Question: So this is not a tecnical question with code but more on some thoughts. I am new to android developing and because of that I am not completely familiar with a lot of what it has to offer.
I have a list of items on the screen and you can scroll up and down to view the different items.
My issue came up when I decided to have the items be able to slide left and right to reveal a settings like panal with a few optons below them(each item has its own settings below it, not a setting screen for all items kind of deal). I looked around for different ways to do this but cant seem to find one that works. What I am thinking so far is to have a 'HorizonalScrollView' with my item in it with the setting menu to the left or right off the screen, but when I put my text area in the 'HorizonalScrollView', it only takes up half the screen, so I can fit two side by side, not what I wanted and the end result wont be what I imagined. I really would like a solution that allows for the setting to be under the item, so when you push it out of the way it reveals the settings.
Is there a better way or should I just continue trying to make my 'HorizonalScrollView' work, any guides or thought on how I could go about this would be greatly appreciated.
Went though my apps to see if I could find one that has something similar, gmail app has it. Here is a link to an image that gives you an idea, after you slide the item to the side it brings up an undo or archive buttons in the place of the item as if they were hiding under the list item you swiped away
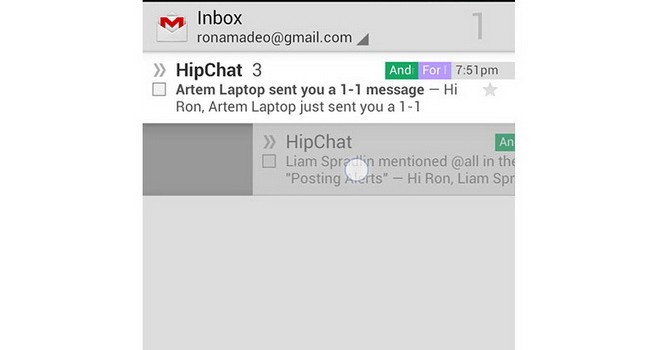
Answer: it's quite an interesting topic this question. And be prepared to do a certain amount of custo stuff.
First of all, drop the HorizonalScrollView, I don't think it will help you. The layout of each item should be something like this (pseudo-code, you can build the XML yourself =] ):
'''
FrameLayout
RelativeLayout id:topContent background:someSolidColor
// inside this RelativeLayout, the stuff that is visible on the ListView
RelativeLayout id:bottomContent
// inside this RelativeLayout, the stuff that is behind the content
/FrameLayout
'''
that way you will be literally putting one thing on top of the other. Also note that the topContent have a background with a solid color. If you do not specify any background, both RelativeLayouts will be visible. Also note that I used RelativeLayout, just because I like them, and I like their flexibility, but this will depend on the content of your list view and your settings.
And now is when things get fun, you'll need a GestureDetector to detect the finger sliding and you'll use that value to generate a margin offset on the 'id:topContent'.
You can create a TouchListener like this:
'''
public class MySlideListener extends View.OnTouchListener{
private View v;
private GestureDetector gestureDetector;
public MySlideListener (View v){
this.v = v;
gestureDetector = new GestureDetector(v.getContext(), myGestureListener);
}
public boolean onTouch (View v, MotionEvent event){
return gestureDetector.onTouchEvent(event);
}
private SimpleOnGestureListener myGestureListener = new SimpleOnGestureListener(){
@Override
public boolean onScroll(MotionEvent e1, MotionEvent e2, float distanceX, float distanceY){
// now here we make the view scroll
MarginLayoutParams lp = (MarginLayoutParams) view.getLayoutParams();
lp.leftMargin = distanceX;
lp.rightMargin = -distanceX;
// You might need to call view.requestLayout();
// but first give it a try without it
// This part of the method for processing the horizontal
// offset can (and should) be further developed to add some
// 'snap-in' or transparency functionality to make the whole
// concept work better.
// But this code should give you a proof of concept on how to deal with stuff.
// The important part is that now you have a call back that have access
// to the view during onScroll.
// Also might be necessary to enable/disable the bottomContent view
// in order for it to be not clickable whilst not visible.
return true;
}
}
}
'''
and then set a new of those listeners for each 'topContent' of your ListView (probably inside the getView from the adapter) with 'topContentView.setOnTouchListener(new MySlideListener(topContentView));'
Please keep in mind that I typed all this code by heart and is 100% untested!
The above code is the correct direction, but it's a 100% untested thing.
Now the code below, I've just compiled, tested, and this code works!
This class is also a bit more efficient as you can create only one and apply the same instance to all the items created on your adapter. You can see it's getting the view to scroll on the touch event.
'''
public class MySlideListener implements View.OnTouchListener {
private View view;
private ListView listView;
private GestureDetector gestureDetector;
public MySlideListener(ListView lv) {
listView = lv;
gestureDetector = new GestureDetector(lv.getContext(), myGestureListener);
}
@Override
public boolean onTouch(View v, MotionEvent event) {
view = v;
gestureDetector.onTouchEvent(event);
return true;
}
private SimpleOnGestureListener myGestureListener = new SimpleOnGestureListener() {
private int origLeft, origRight;
public boolean onDown(MotionEvent e) {
MarginLayoutParams lp = (MarginLayoutParams) view.getLayoutParams();
origLeft = lp.leftMargin;
origRight = lp.rightMargin;
return true;
};
public boolean onScroll(MotionEvent e1, MotionEvent e2, float distanceX, float distanceY) {
listView.requestDisallowInterceptTouchEvent(true);
MarginLayoutParams lp = (MarginLayoutParams) view.getLayoutParams();
lp.leftMargin = (int) (origLeft + (e2.getRawX() - e1.getRawX()));
lp.rightMargin = (int) (origRight - (e2.getRawX() - e1.getRawX()));
view.requestLayout();
return true;
};
};
}
'''